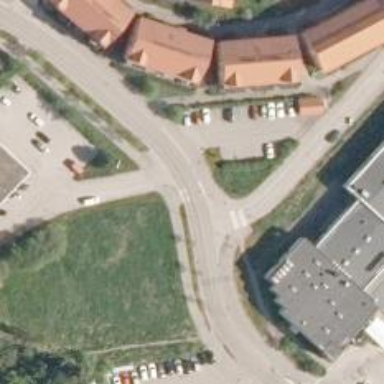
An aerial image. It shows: Asphalt cycleway with crossing.